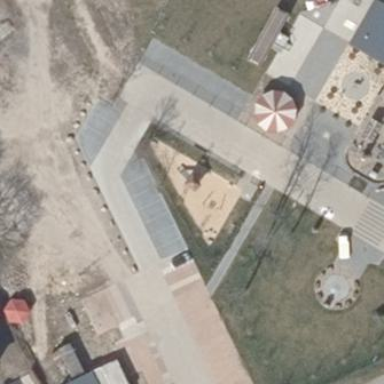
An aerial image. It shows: Playground area for leisure land.